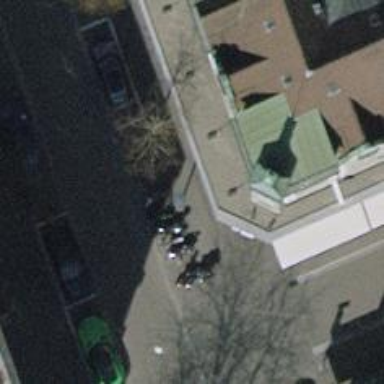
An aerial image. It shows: Bicycle parking area with bollards.